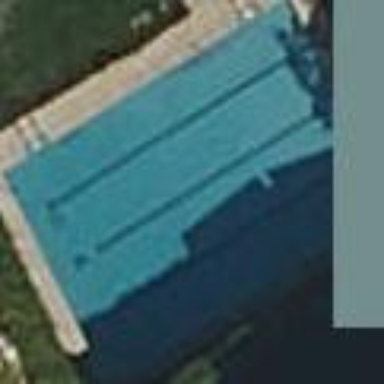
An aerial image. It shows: Swimming pool located in leisure land.